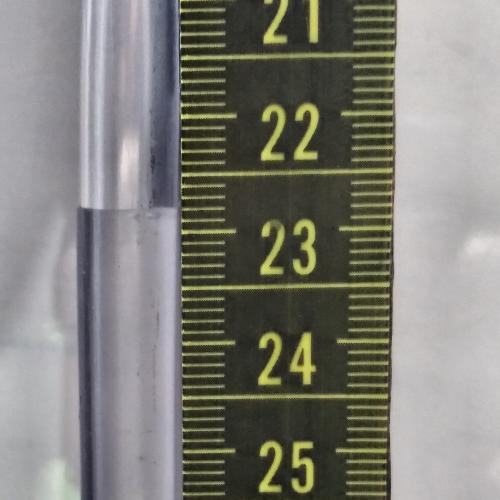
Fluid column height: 22.8 cm